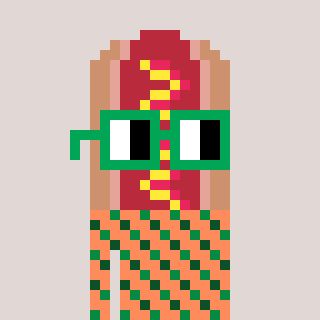
a pixel art character with square green glasses, a hotdog-shaped head and a peachy-colored body on a warm background